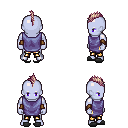
a pixel art fantasy rpg character, male body template, dark elf, purple skin, chain tabard jacket, gold greaves, white blonde mohawk hairstyle, cloth bracers, gray slippers, four views (front, back, left, right), 2x2 character sprite sheet, small pixel art, hard edges, no anti-aliasing